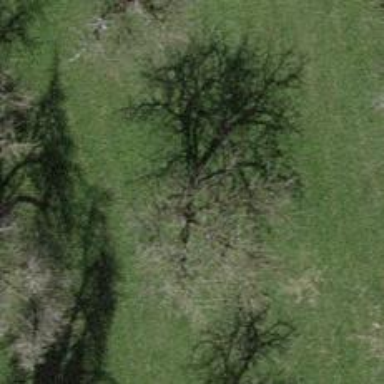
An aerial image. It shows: Single tag "natural: tree."